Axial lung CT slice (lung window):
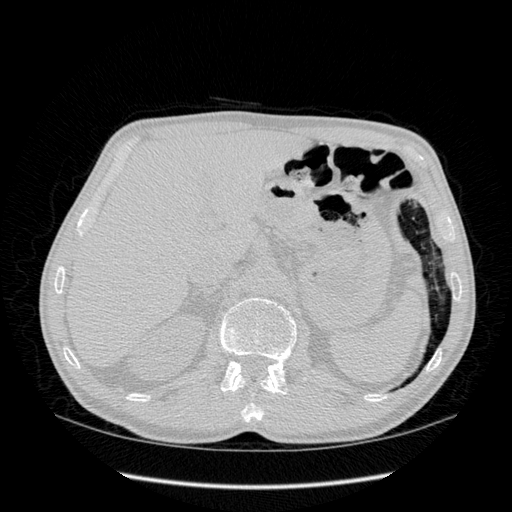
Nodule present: no